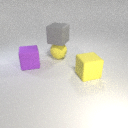
large yellow rubber sphere to the left of large yellow rubber cube